Interaction volume radius: 5 \u00c5
Interaction volume height: 10 \u00c5
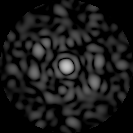
Disorder parameter: 0.8511